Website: crate-barrel
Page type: orders-overview
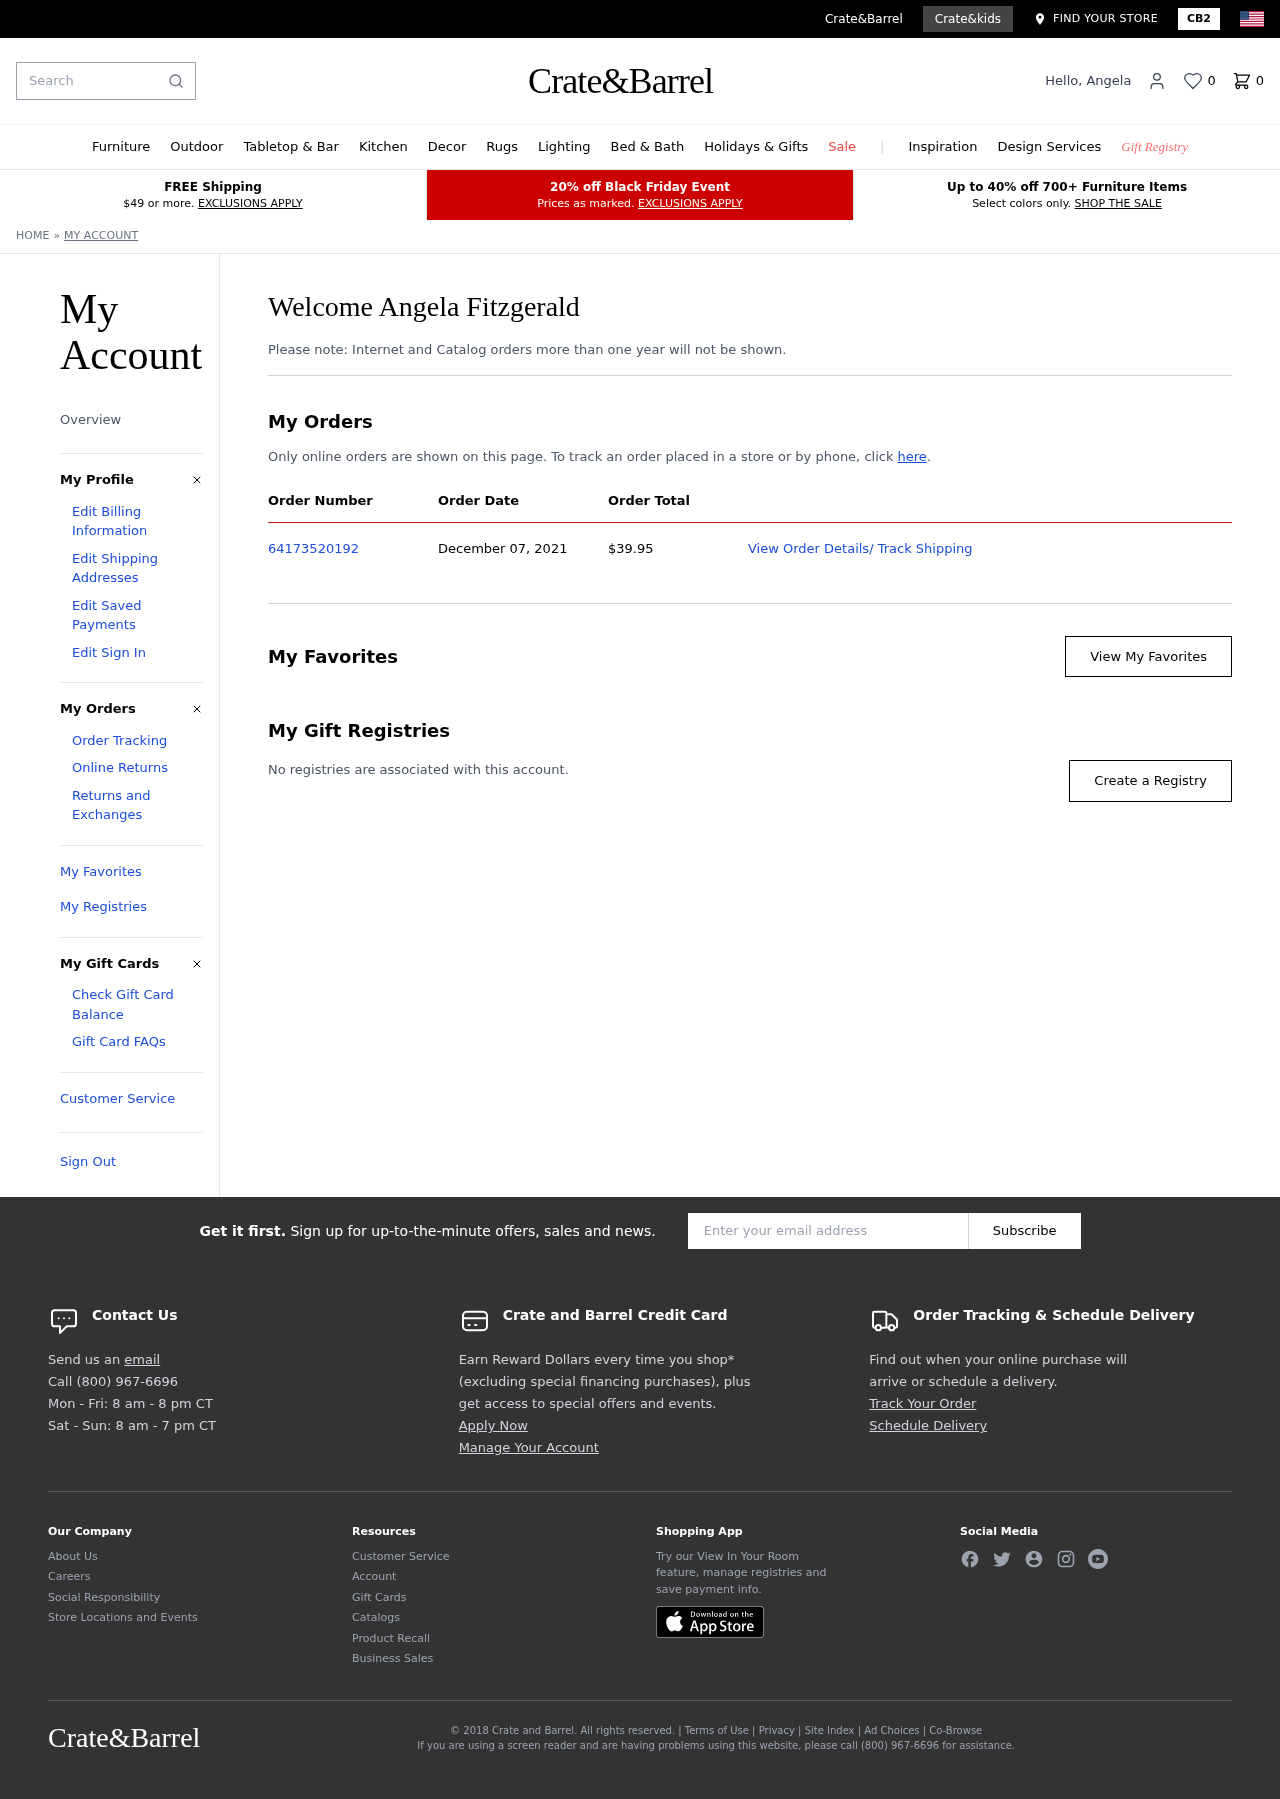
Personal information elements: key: PII_FIRSTNAME
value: Angela
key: PII_FULLNAME
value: Angela Fitzgerald
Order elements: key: ORDER_NUM_ITEMS
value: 0
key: ORDER_ID
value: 64173520192
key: ORDER_DATE
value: December 07, 2021
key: ORDER_TOTAL
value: $39.95
Search elements: key: HEADER_SEARCH
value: Search
Other elements: key: FAVORITES_COUNT
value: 0